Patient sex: M
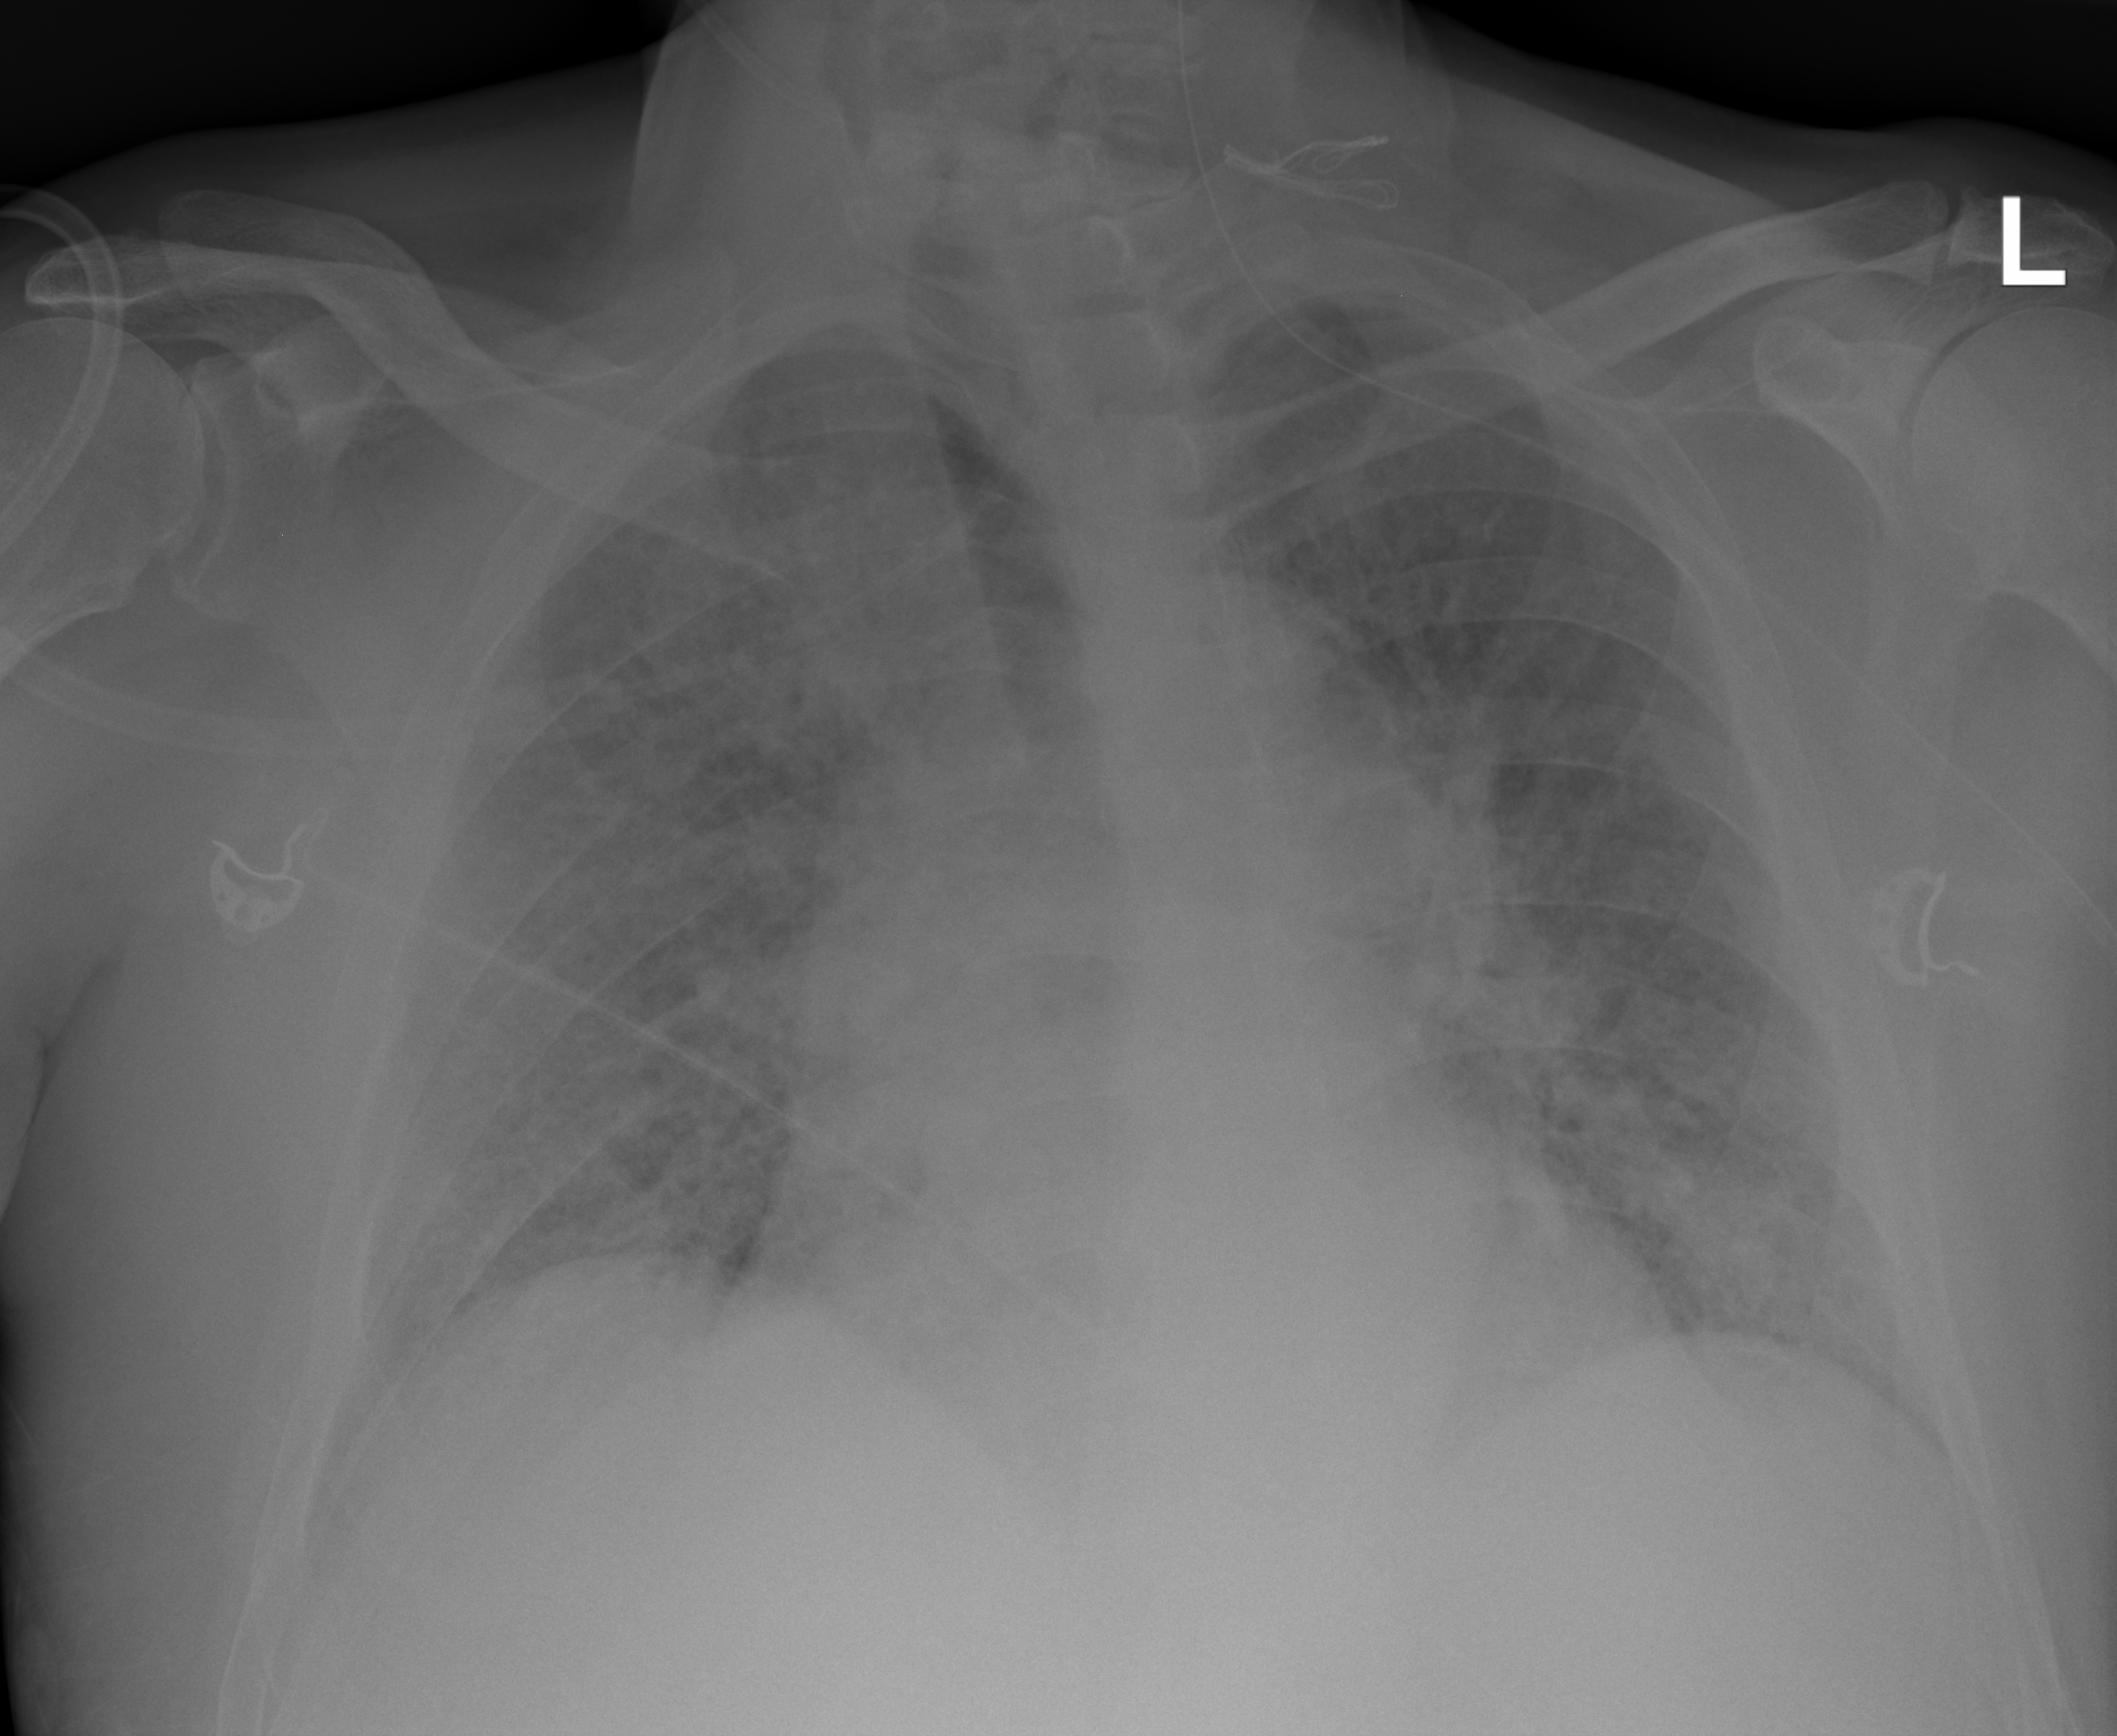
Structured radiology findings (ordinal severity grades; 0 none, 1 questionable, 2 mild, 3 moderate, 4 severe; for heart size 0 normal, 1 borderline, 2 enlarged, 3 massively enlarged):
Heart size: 1
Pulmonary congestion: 4
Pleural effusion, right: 0
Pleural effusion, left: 0
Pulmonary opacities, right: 3
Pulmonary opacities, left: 3
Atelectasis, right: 3
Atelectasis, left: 3